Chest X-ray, PA view. Patient: 49 years old, sex M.
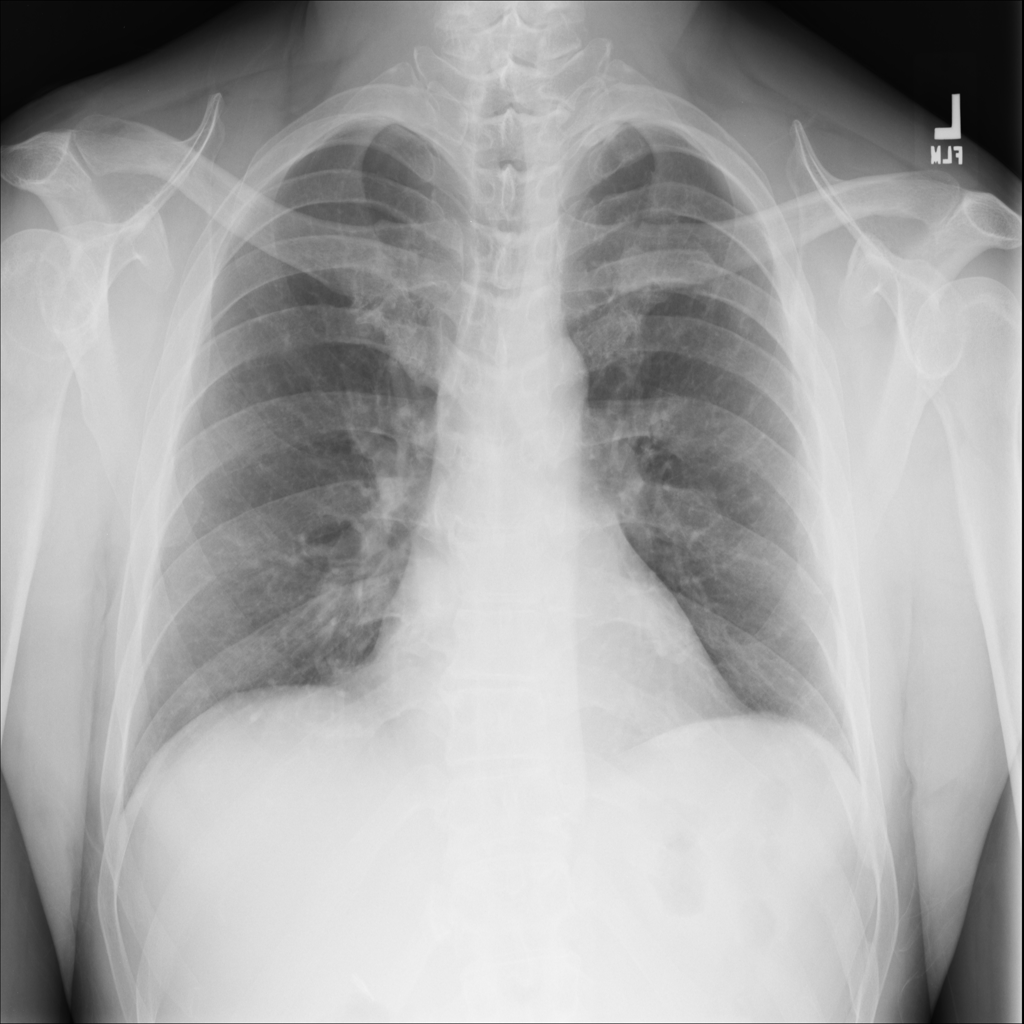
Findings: No Finding